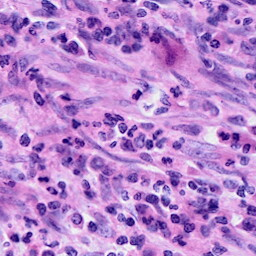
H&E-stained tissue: Cervix